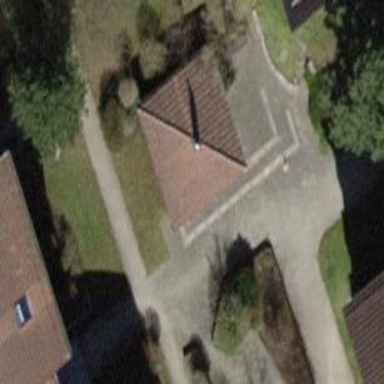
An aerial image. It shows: Hut.